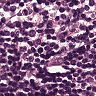
Metastatic tissue present: no